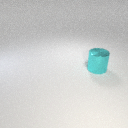
large cyan metal cylinder